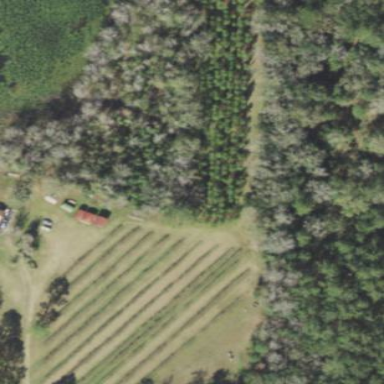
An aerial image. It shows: Plant nursery specializing in trees.